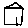
Label: house